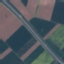
Label: Highway